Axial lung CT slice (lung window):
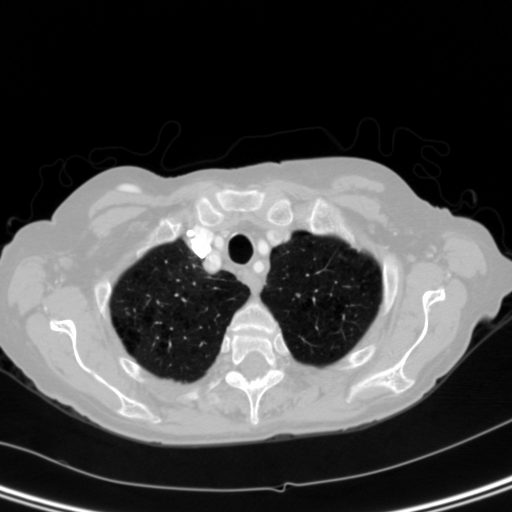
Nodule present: no